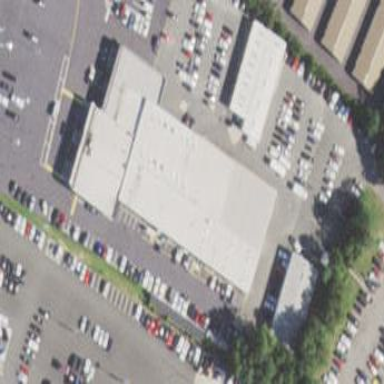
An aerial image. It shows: Car shop building.